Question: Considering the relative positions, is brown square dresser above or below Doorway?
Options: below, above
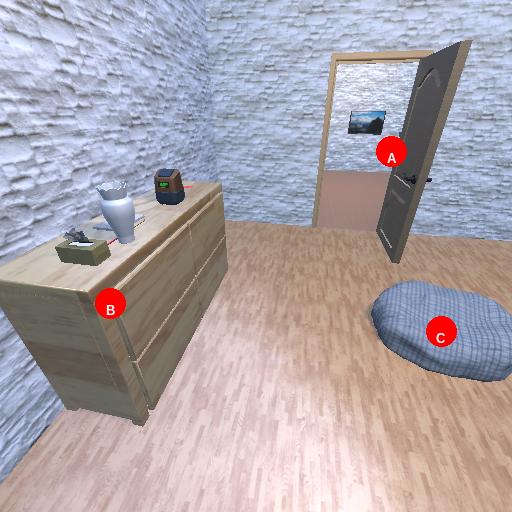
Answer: below